Question: When Executing following line I am getting response error=> segmentation fault
'''
String[] commands = {"cmd.exe","/c","adb shell","su","cd /data/app","ls com.mypack*"};
StringBuilder cmdReturnRsp = new StringBuilder();
try {
ProcessBuilder processBuilder = new ProcessBuilder(commands);
processBuilder.directory(fileADb);
Process process = processBuilder.start();
InputStream inputStream = process.getInputStream();
int c;
while ((c = inputStream.read()) != -1) {
cmdReturnRsp.append((char) c);
}
System.out.println("responce = "+ cmdReturnRsp);
}catch(Exception e){
}
'''
but when above lines run in cmd prompt it is working fine, so How can make code work same as cmd

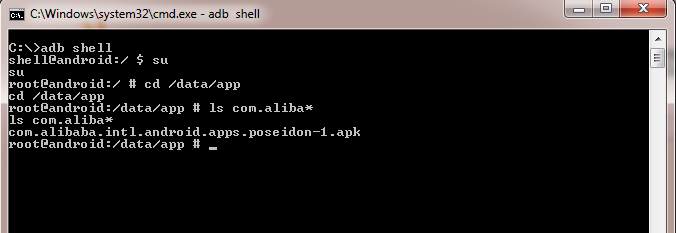
Answer: You have missunderstanding of process builder. I seems that you think that it works as a kind of script. This is wrong. Process builder just builds correct command line and executes it.
So, you can run 'cmd.exe', you can run 'cmd.exe /c adb shell', but I doubt you can run the rest of commands.
Take a look on description of 'adb'. If it supports mode similar to 'cmd /c', i.e. gets commands in command line and then executes it you can probably do this.
BTW, why do you want to do this?